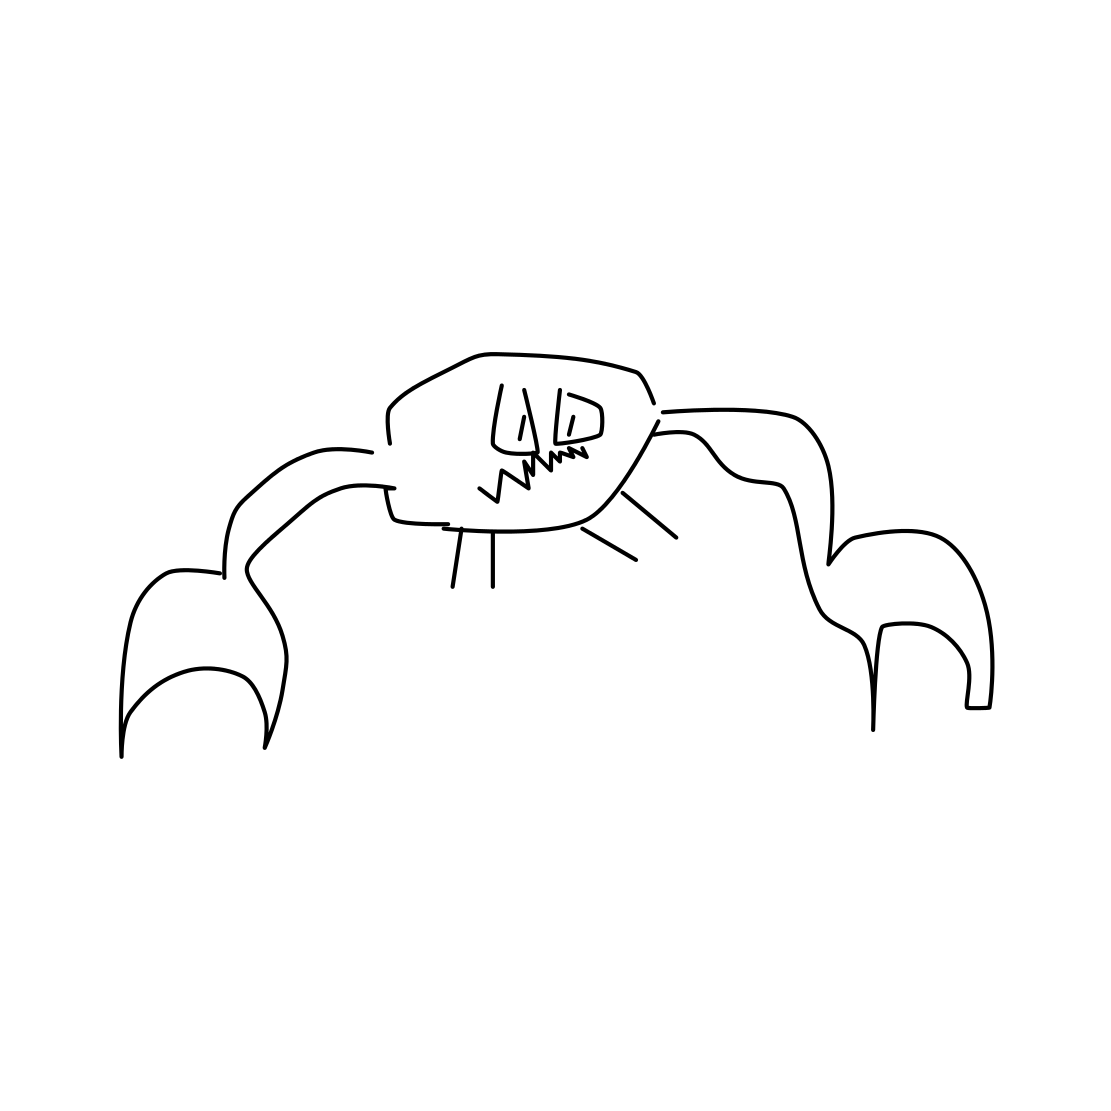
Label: crab